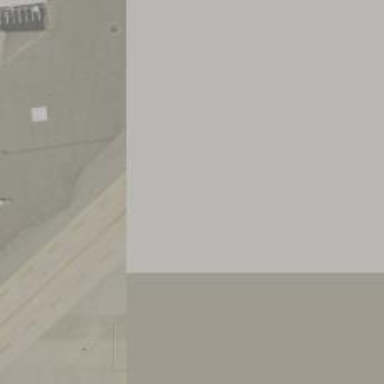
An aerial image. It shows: Image of taxiway at airport.